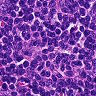
Metastatic tissue present: no